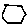
Label: hexagon